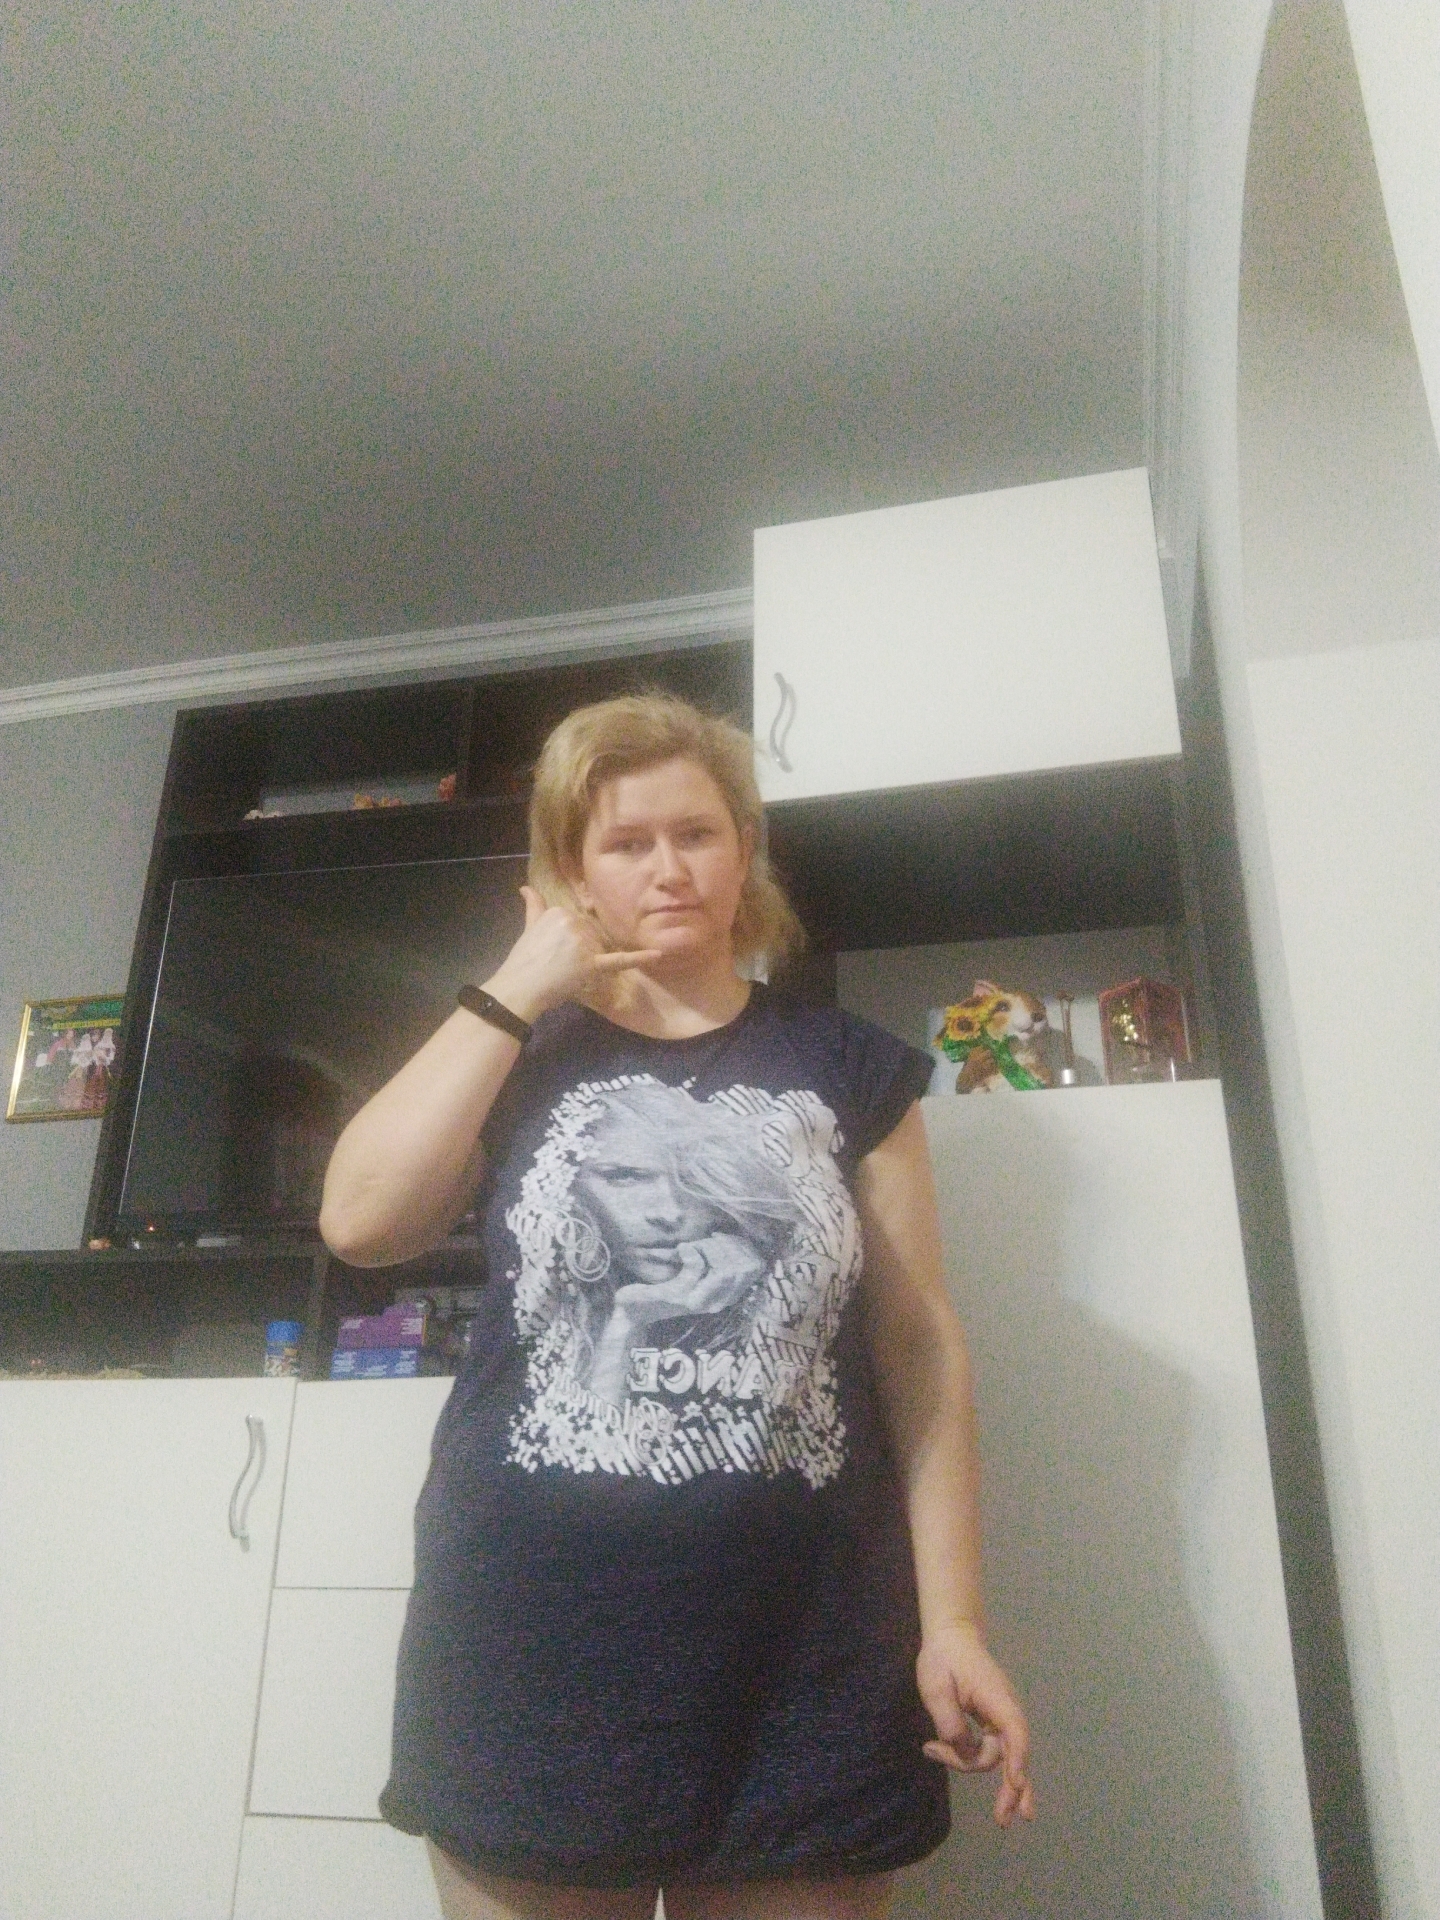
Label: noise